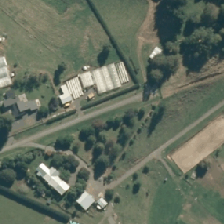
Land cover: urban_build_up